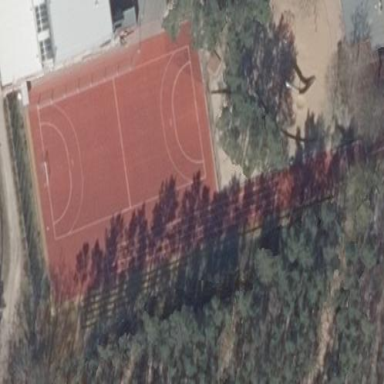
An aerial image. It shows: Tartan surface pitch used for soccer and athletics.